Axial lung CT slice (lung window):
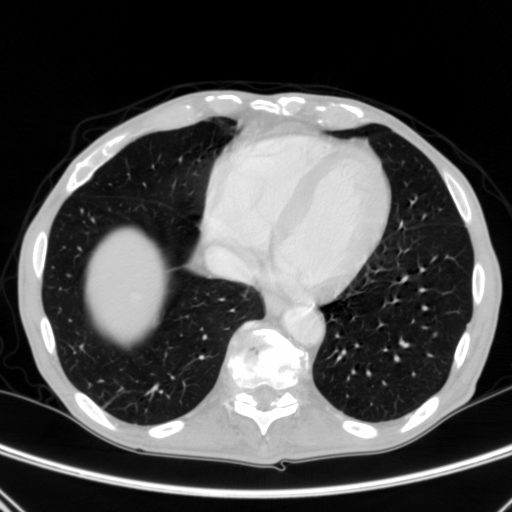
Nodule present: yes
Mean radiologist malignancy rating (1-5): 2.667